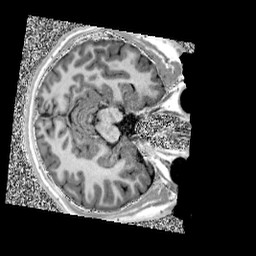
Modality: UNIT1
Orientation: axial
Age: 13
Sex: male
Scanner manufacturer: siemens
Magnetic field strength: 3 T
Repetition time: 4 s
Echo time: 0.00299 s